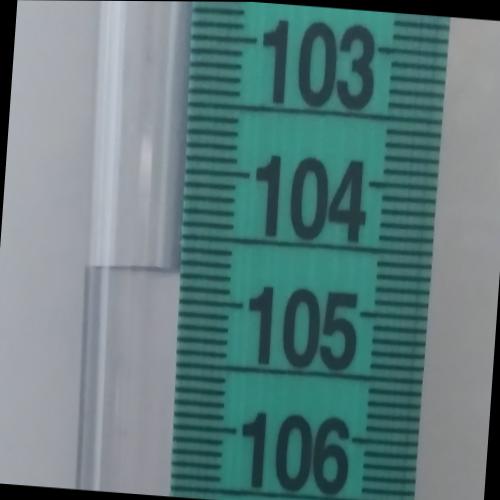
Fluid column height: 104.8 cm